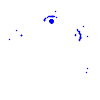
Particle: pion